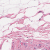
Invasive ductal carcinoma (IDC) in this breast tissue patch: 0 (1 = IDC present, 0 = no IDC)